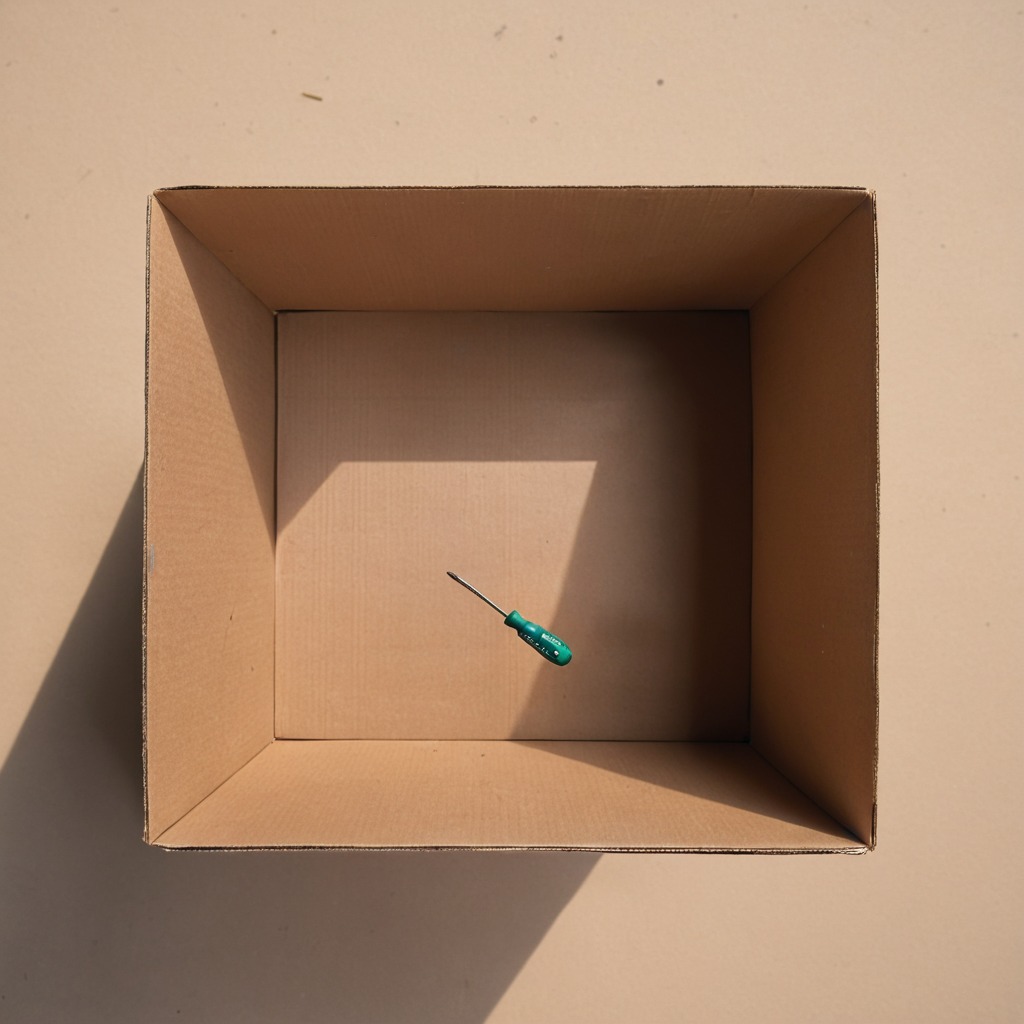
A screwdriver lying on a cardboard box surface in an outdoor workshop during daytime bright natural light soft shadows slightly creased but